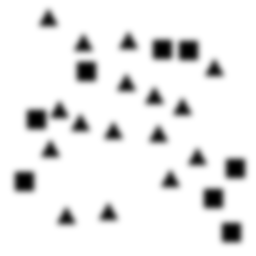
Squares: 8
Triangles: 16
Stars: 0
Total shapes: 24